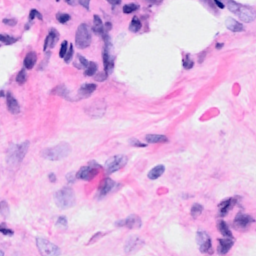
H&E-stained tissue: Breast